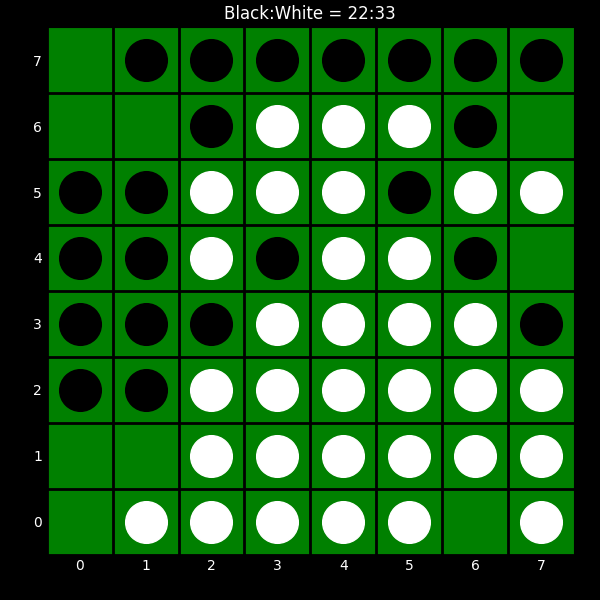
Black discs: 22
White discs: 33